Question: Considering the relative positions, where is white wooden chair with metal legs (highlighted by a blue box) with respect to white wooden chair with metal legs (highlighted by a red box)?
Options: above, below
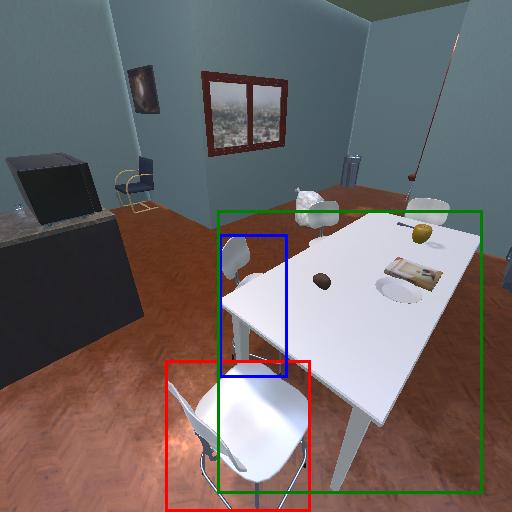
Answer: above